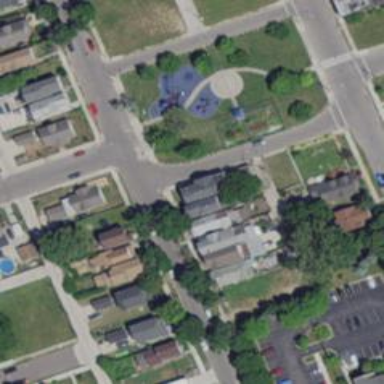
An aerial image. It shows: Neighborhood.